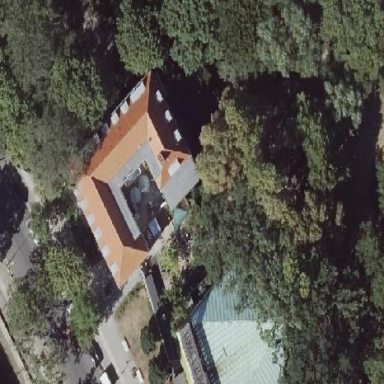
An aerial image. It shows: Parish hall serving as community centre for religious activities.